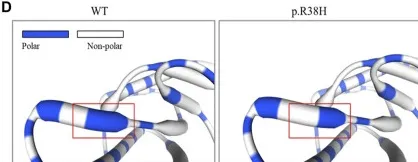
The genetic analysis of family. (D) The part structure of WT and mutated DHDDS protein. Red squares represent R38 site.
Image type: radiology (ultrasound)